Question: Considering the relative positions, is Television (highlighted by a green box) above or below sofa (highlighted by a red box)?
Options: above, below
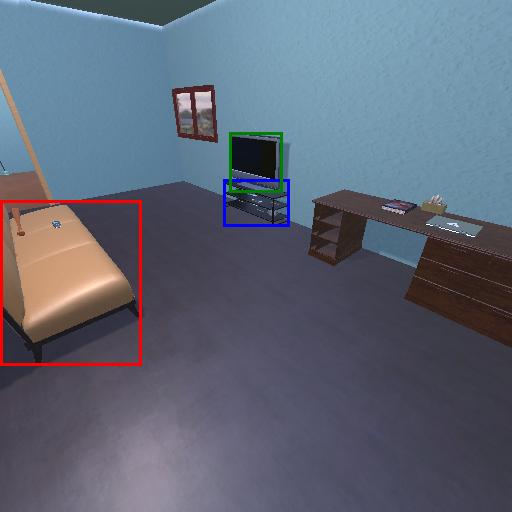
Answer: above